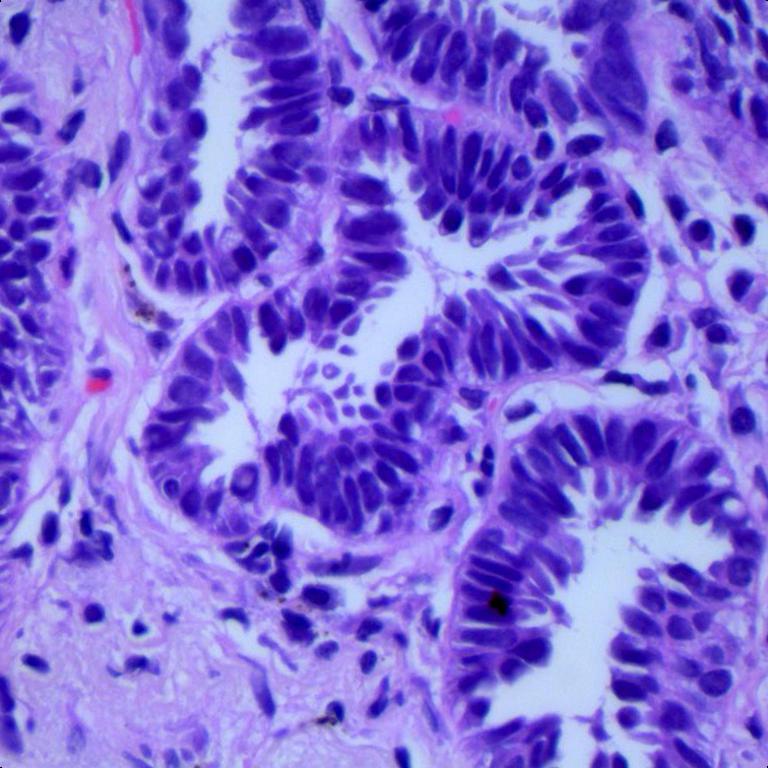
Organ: lung
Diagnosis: adenocarcinomas